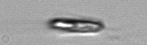
Label: Chrysochromulina